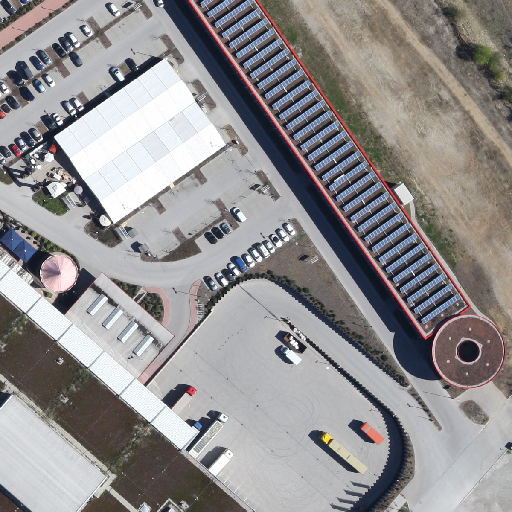
Referring expression: van in the parking area